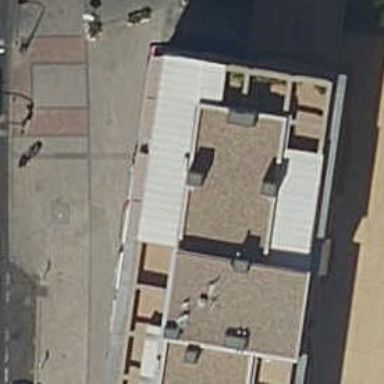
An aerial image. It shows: Restaurant.